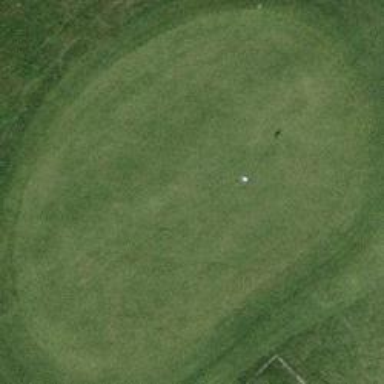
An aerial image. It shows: Golf green.